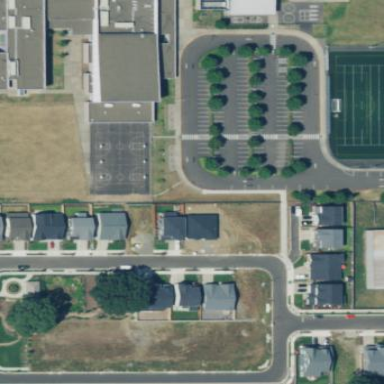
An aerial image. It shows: Residential area consisting of single-family homes.